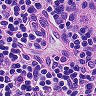
Metastatic tissue present: no